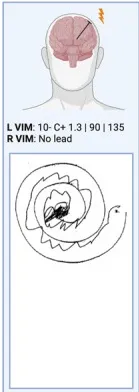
Archimedes spirals evolution. B: After initial optimization of the left Vim DBS, his right-hand tremor improved.
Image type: radiology (ultrasound)